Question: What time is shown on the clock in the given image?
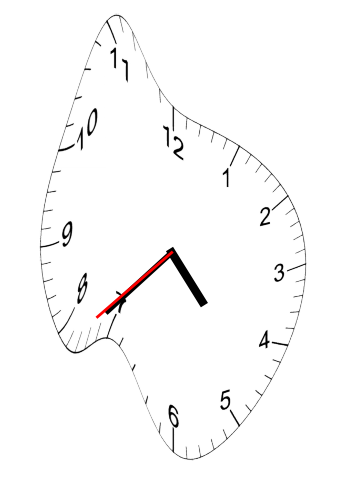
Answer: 04:37:38